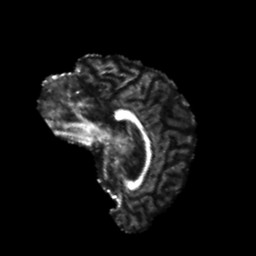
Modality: FA
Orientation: sagittal
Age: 21
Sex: female
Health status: healthy
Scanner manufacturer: philips
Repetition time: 7.396 s
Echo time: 0.08599 s